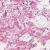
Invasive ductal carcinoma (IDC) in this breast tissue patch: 0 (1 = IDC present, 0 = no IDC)